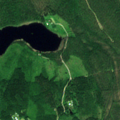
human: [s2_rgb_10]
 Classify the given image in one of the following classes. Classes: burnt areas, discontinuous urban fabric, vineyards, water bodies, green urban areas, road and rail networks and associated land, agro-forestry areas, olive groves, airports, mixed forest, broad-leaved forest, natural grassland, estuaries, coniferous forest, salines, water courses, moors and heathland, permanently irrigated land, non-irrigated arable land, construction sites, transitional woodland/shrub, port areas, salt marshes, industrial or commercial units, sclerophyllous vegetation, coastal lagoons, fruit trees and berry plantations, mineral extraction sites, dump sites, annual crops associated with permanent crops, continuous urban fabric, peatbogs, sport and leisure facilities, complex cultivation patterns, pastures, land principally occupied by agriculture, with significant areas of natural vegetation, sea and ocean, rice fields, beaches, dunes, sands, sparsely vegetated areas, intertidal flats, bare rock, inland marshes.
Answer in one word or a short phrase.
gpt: coniferous forest, mixed forest